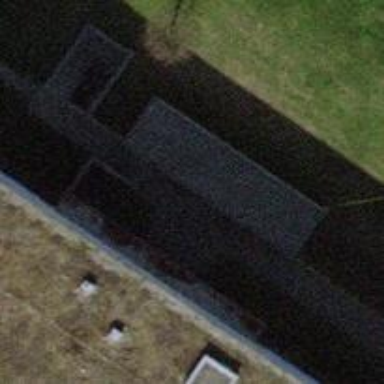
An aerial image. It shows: Set of concrete steps.